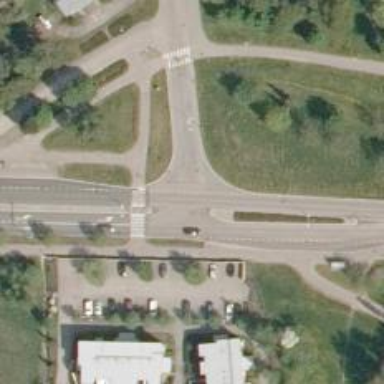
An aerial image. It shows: Road with "give way" sign.